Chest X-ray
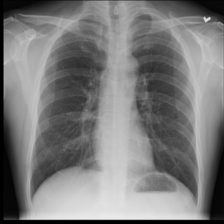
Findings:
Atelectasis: negative
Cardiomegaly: negative
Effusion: negative
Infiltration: positive
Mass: negative
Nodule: negative
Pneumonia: negative
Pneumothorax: negative
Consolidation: negative
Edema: negative
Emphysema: negative
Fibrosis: negative
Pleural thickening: negative
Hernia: negative